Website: home-depot
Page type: customer-info-address
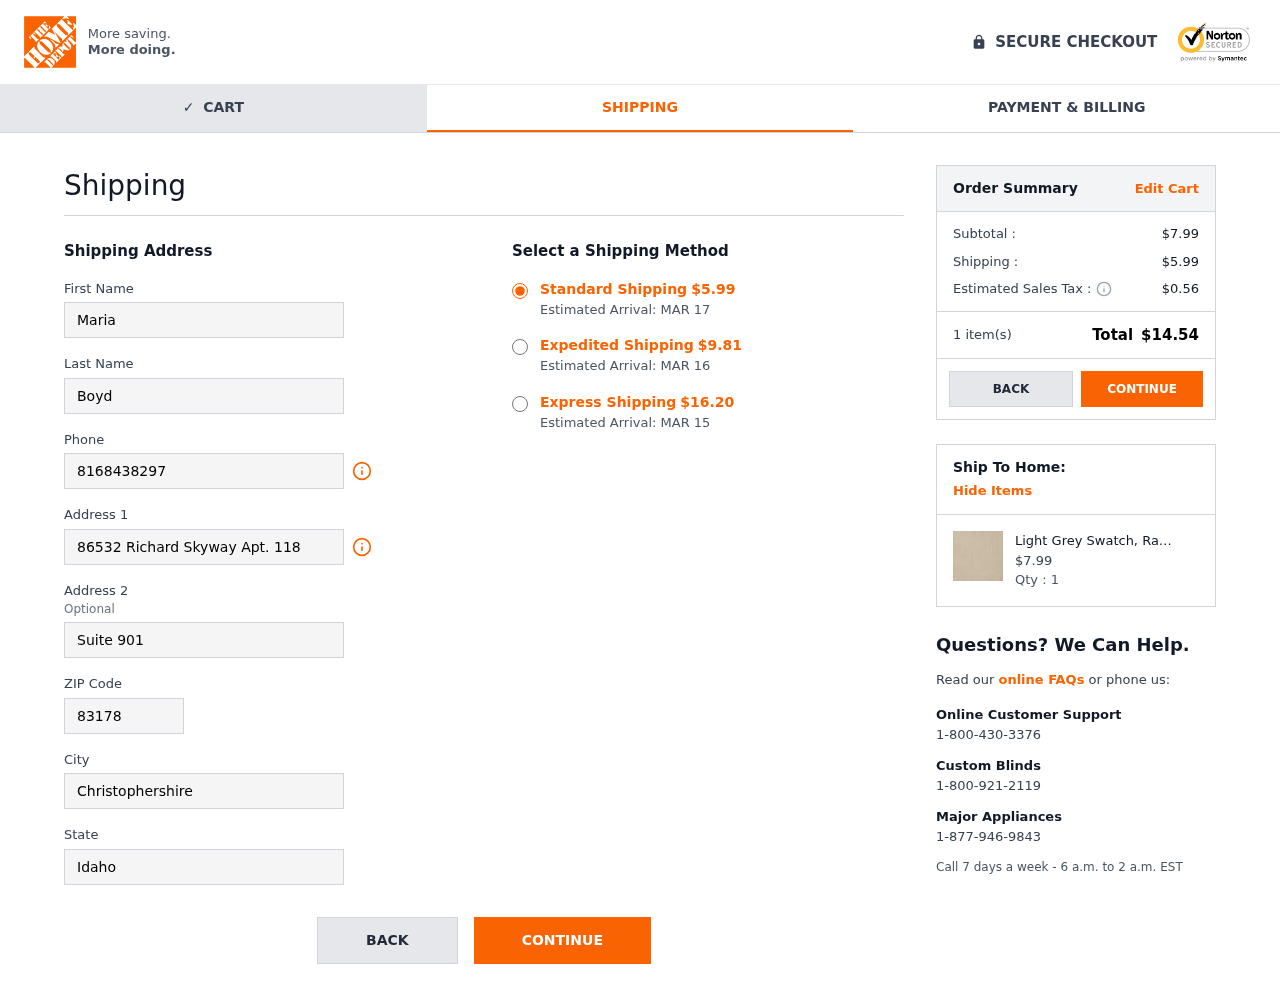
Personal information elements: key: PII_CITY
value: Christophershire
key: PII_FIRSTNAME
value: Maria
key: PII_LASTNAME
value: Boyd
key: PII_PHONE
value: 8168438297
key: PII_POSTCODE
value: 83178
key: PII_STATE
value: Idaho
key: PII_STREET
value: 86532 Richard Skyway Apt. 118
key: PII_STREET2
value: Suite 901
Product elements: key: PRODUCT1_NAME
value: Light Grey Swatch, Ravenna Home
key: PRODUCT1_PRICE
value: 7.99
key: PRODUCT1_QUANTITY
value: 1
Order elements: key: ORDER_SHIPPING_COST
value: $5.99
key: ORDER_DELIVERY_DATE
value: Estimated Arrival: MAR 17
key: ORDER_SHIPPING_COST_EXPEDITED
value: $9.81
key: ORDER_DELIVERY_DATE_EXPEDITED
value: Estimated Arrival: MAR 16
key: ORDER_SHIPPING_COST_EXPRESS
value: $16.20
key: ORDER_DELIVERY_DATE_EXPRESS
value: Estimated Arrival: MAR 15
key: ORDER_SUBTOTAL
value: $7.99
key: ORDER_TAX
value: $0.56
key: ORDER_NUM_ITEMS
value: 1 item(s)
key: ORDER_TOTAL
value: $14.54